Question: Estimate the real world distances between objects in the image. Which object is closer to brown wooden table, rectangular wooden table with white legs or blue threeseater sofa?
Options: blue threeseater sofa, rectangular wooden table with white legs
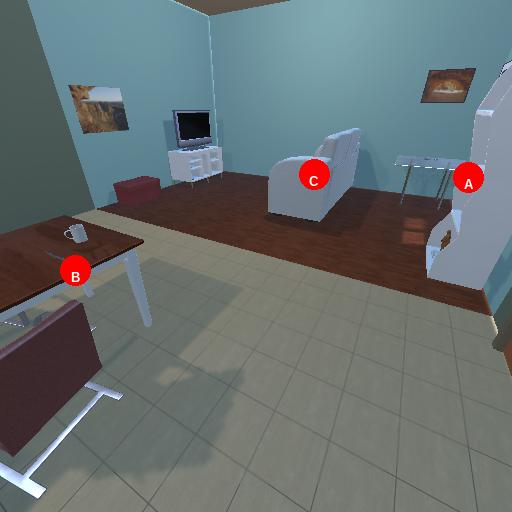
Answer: blue threeseater sofa